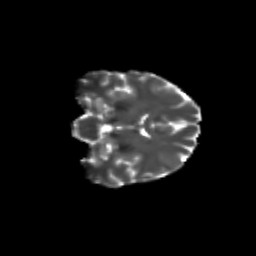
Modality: T2w
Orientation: coronal
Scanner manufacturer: siemens
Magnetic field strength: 3 T
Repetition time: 9.2 s
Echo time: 0.084 s